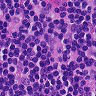
Metastatic tissue present: no